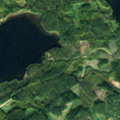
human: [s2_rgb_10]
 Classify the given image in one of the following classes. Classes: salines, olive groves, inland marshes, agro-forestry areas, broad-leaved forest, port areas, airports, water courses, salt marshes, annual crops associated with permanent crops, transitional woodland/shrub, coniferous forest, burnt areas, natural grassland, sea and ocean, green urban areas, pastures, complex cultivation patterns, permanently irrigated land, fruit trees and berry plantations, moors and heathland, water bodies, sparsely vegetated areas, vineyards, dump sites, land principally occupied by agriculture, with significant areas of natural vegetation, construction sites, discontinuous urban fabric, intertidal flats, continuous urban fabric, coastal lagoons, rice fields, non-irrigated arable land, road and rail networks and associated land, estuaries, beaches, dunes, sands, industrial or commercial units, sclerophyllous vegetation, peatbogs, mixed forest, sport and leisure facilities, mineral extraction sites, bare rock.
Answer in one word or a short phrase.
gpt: land principally occupied by agriculture, with significant areas of natural vegetation, coniferous forest, water bodies